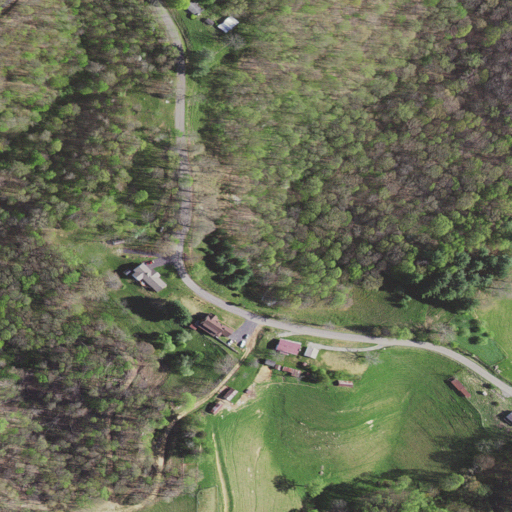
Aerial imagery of ridge(s) in Virginia named Road Ridge containing deciduous forest, pasture, open development, low intensity development, medium intensity development, mixed forest, and grassland